Question: I am using bitblt to to capture a window. If the aero theme is enabled, The background of the captured image is black. If I disable the DWM and capture the window then the captured image is very good.
Here is part of my code.
'''
HDC hdcMemDC = GDI32.INSTANCE.CreateCompatibleDC(desktopDC);
HDC windowDC = User32.INSTANCE.GetDC(window);
HWND window= User32Extra.INSTANCE.FindWindow(null, "Start menu");
GDI32Extra.INSTANCE.BitBlt(hdcMemDC, 0, 0, width, height, desktopDC, 0, 0, WinGDIExtra.SRCCOPY );
GDI32Extra.INSTANCE.BitBlt(hdcMemDC,windowBounds.left, windowBounds.top, windowWidth, windowHeight, windowDC, windowBounds.left+windowBounds1.right-windowBounds.right+(windowExtraGap/2), windowBounds.top+windowBounds1.bottom-windowBounds.bottom+(windowExtraGap/2), WinGDIExtra.SRCCOPY);
'''

How to capture the start Menu with proper background?
Are there any other methods to get the proper image of aero window?
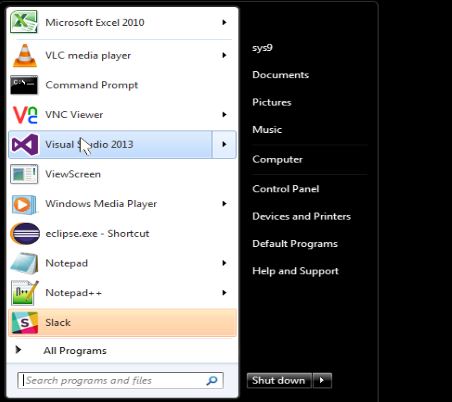
Answer: use desktop DC and cut to window
'''
RECT rc, rc2;
GetClientRect(hWnd, &rc);
GetWindowRect(hWnd, &rc2);
int width = rc2.right - rc2.left;
int height = rc2.bottom - rc2.top;
HDC hdcScreen = GetDC(NULL); //!!!! Get desktop DC
HDC hBmpFileDC = CreateCompatibleDC(hdcScreen);
HBITMAP hBmpFileBitmap = CreateCompatibleBitmap(hdcScreen, width, height);
HBITMAP hOldBitmap = (HBITMAP)SelectObject(hBmpFileDC, hBmpFileBitmap);
BitBlt(hBmpFileDC, 0, 0, width, height, hdcScreen, rc2.left, rc2.top, SRCCOPY | CAPTUREBLT);
HGDIOBJ prev = SelectObject(hBmpFileDC, hOldBitmap);
SaveBitmap(szLogFilename, hBmpFileBitmap);
DeleteDC(hBmpFileDC);
DeleteObject(hBmpFileBitmap);
'''
another variant
'''
RECT rc;
GetClientRect(hWnd, &rc);
int width = rc.right - rc.left;
int height = rc.bottom - rc.top;
HDC hdcScreen = GetDC(hWnd);
////////////////////////////
PrintWindow(hWnd, hdcScreen, 0);
PrintWindow(hWnd, hdcScreen, PW_CLIENTONLY);
////////////////////////////
HDC hBmpFileDC = CreateCompatibleDC(hdcScreen);
HBITMAP hBmpFileBitmap = CreateCompatibleBitmap(hdcScreen, width, height);
HBITMAP hOldBitmap = (HBITMAP)SelectObject(hBmpFileDC, hBmpFileBitmap);
BitBlt(hBmpFileDC, 0, 0, width, height, hdcScreen, 0, 0, SRCCOPY | CAPTUREBLT);
HGDIOBJ prev = SelectObject(hBmpFileDC, hOldBitmap);
SaveBitmap(szLogFilename, hBmpFileBitmap);
DeleteDC(hBmpFileDC);
DeleteObject(hBmpFileBitmap);
'''
before call any capture method I call PrintWindow. It acts window to redraw itself. And as a result screen capture will have correct picture. The most stable result I got with double call of PrintWindow.